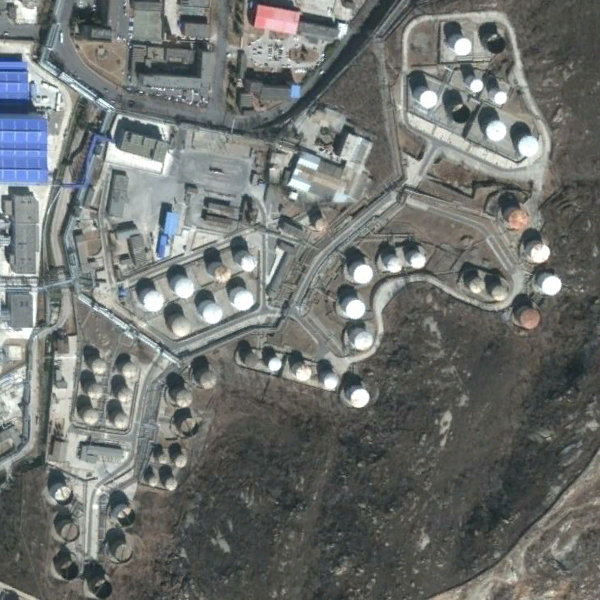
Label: StorageTanks